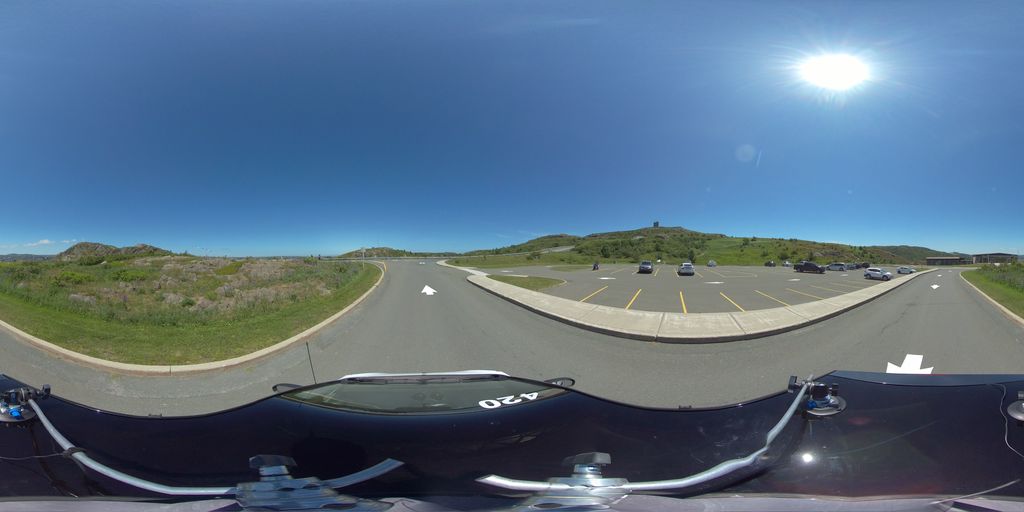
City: st_johns